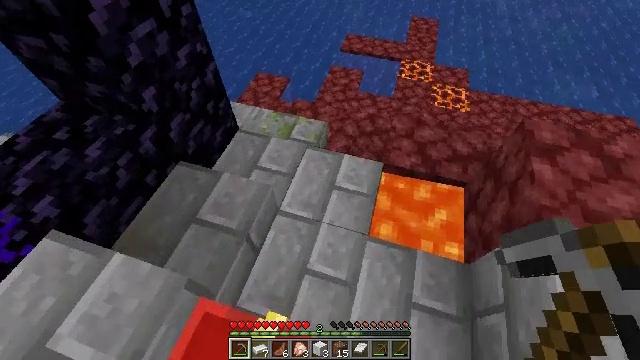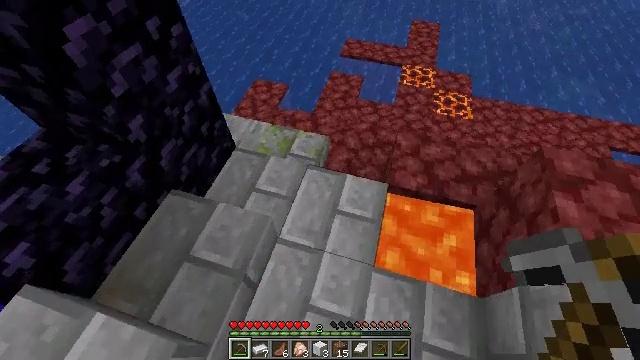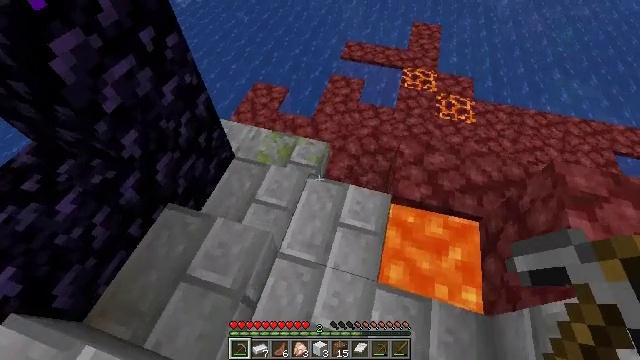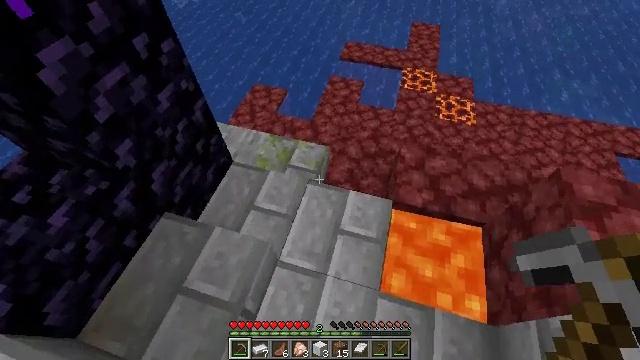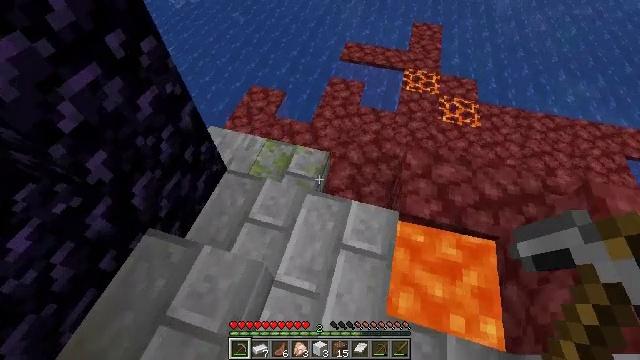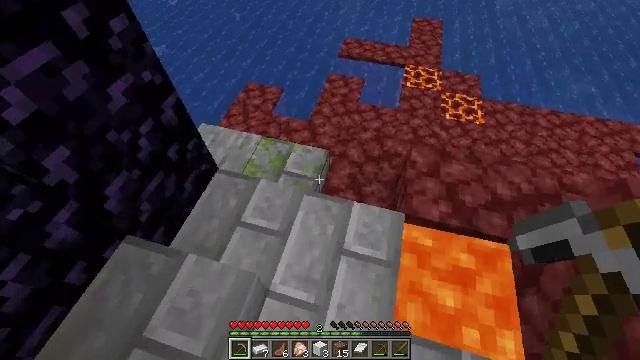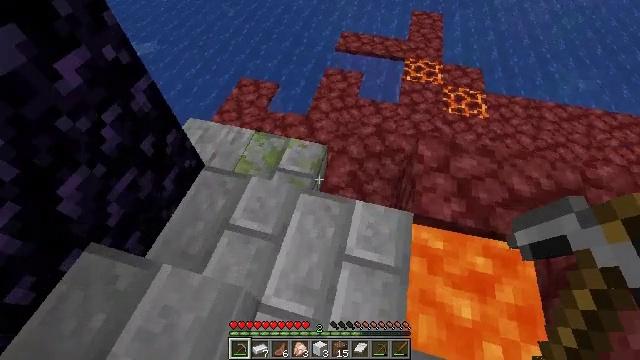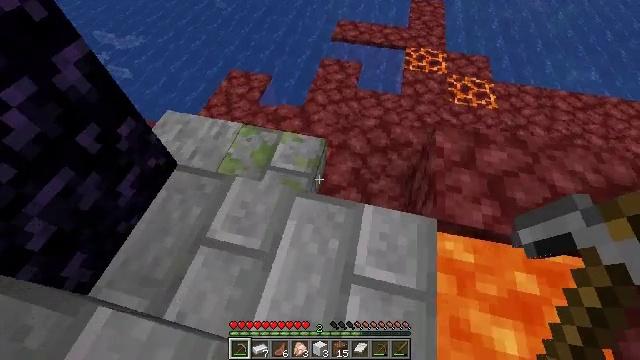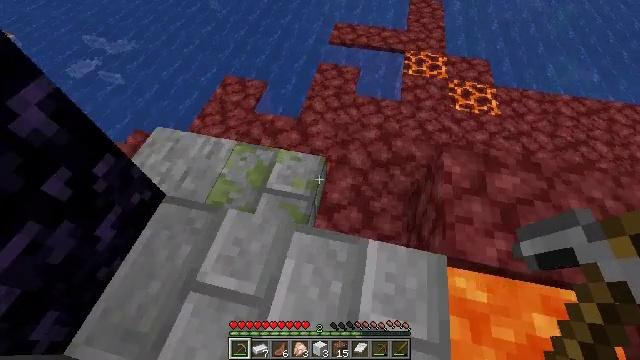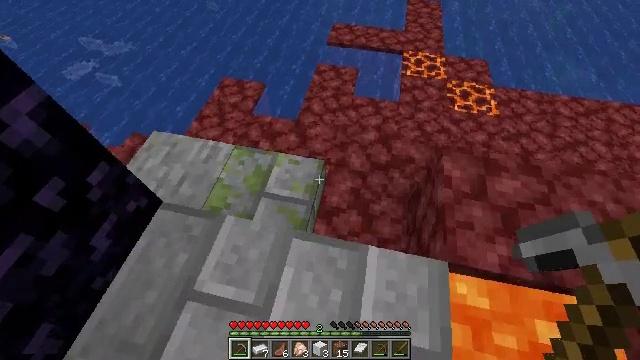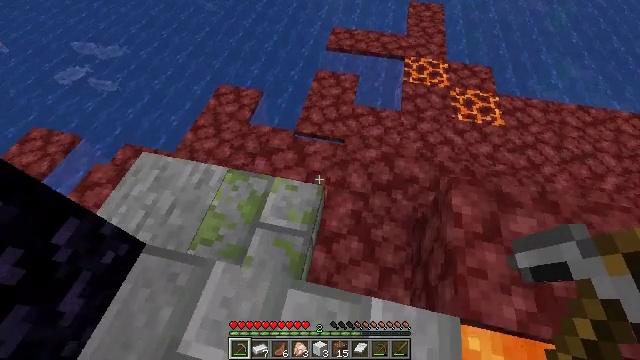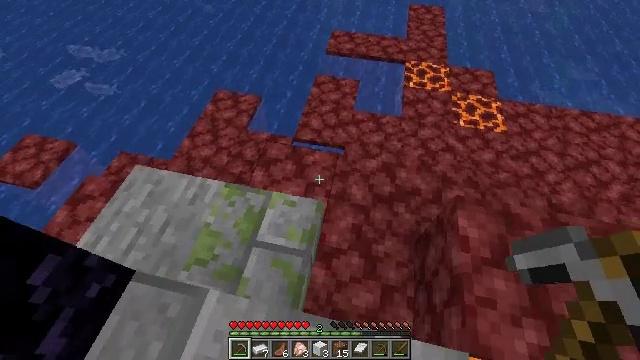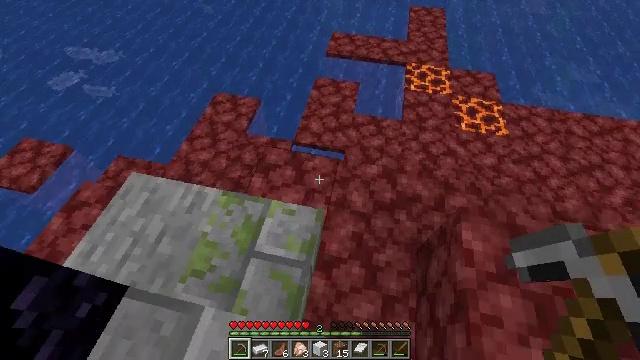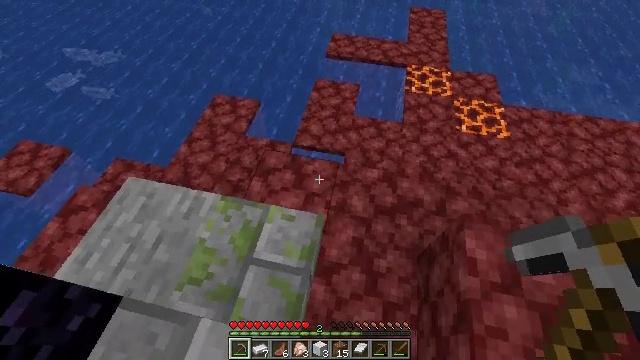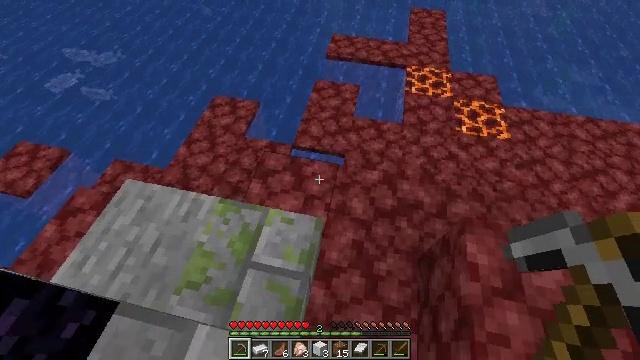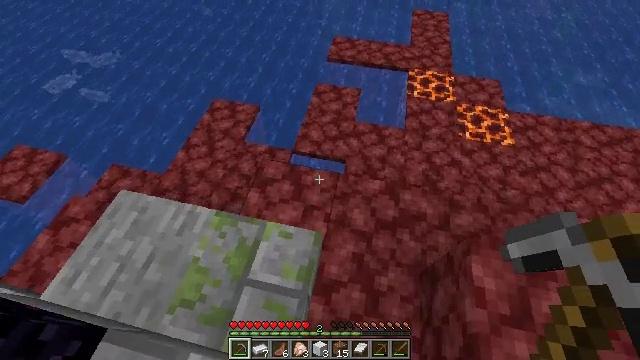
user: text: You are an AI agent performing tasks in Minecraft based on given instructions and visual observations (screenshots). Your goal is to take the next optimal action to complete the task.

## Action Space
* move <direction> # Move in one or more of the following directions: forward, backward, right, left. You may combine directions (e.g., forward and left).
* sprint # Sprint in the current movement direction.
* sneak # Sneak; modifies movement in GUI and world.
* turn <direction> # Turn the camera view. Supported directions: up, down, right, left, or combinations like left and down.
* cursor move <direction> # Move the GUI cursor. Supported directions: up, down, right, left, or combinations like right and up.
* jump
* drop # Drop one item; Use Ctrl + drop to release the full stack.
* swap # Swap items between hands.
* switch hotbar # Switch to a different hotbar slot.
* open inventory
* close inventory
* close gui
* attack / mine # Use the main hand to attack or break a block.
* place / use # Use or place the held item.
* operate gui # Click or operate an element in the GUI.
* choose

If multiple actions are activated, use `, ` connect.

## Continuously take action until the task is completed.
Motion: motion action
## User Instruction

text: Attack the chest to pick it up.
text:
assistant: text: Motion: move forward
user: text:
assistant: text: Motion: move forward
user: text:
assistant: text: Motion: move forward
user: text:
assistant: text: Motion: move forward
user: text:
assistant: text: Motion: move forward
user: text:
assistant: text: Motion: move forward
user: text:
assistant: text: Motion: move forward, turn right
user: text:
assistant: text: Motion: move forward
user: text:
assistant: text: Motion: move forward
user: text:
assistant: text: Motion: move forward
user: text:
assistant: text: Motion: no_op
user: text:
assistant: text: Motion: no_op
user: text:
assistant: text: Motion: no_op
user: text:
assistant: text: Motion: move forward
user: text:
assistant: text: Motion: move forward
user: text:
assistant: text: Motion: move forward, turn left
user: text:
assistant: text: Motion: move forward, turn left
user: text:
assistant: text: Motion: move forward, turn left
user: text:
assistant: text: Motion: move forward and move right, turn left
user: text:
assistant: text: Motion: move forward and move right, turn left
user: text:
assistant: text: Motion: move forward and move right, turn left and up
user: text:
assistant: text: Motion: move forward and move right, turn left and up
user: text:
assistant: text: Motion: move forward and move right, turn left and up
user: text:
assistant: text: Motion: move forward, turn left and up
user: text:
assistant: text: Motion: move forward, turn left
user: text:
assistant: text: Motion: move forward, turn left
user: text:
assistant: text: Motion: move forward, turn left
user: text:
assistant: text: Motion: move forward and move right, turn left
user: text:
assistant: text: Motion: move forward and move right, turn left
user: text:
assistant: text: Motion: move forward and move right, turn left